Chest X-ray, PA view. Patient: 72 years old, sex M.
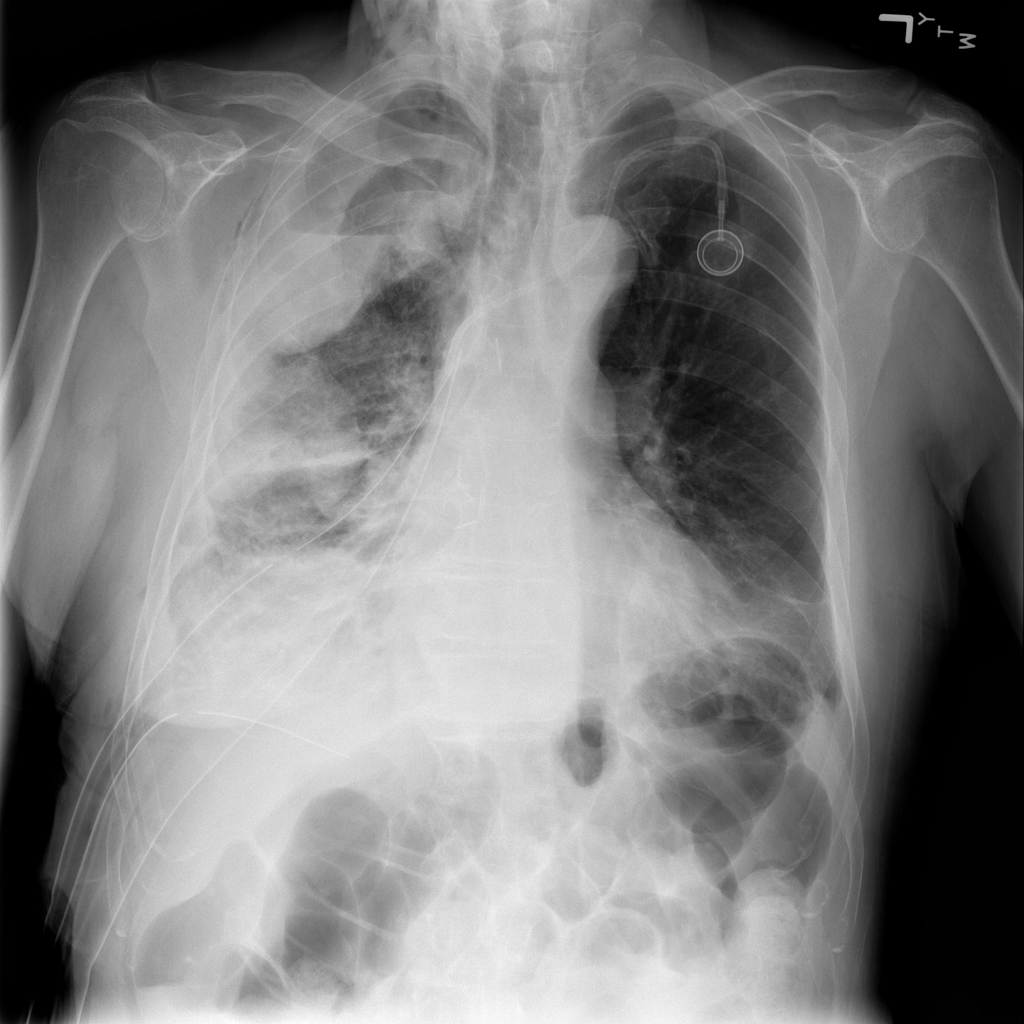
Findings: No Finding